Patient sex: F
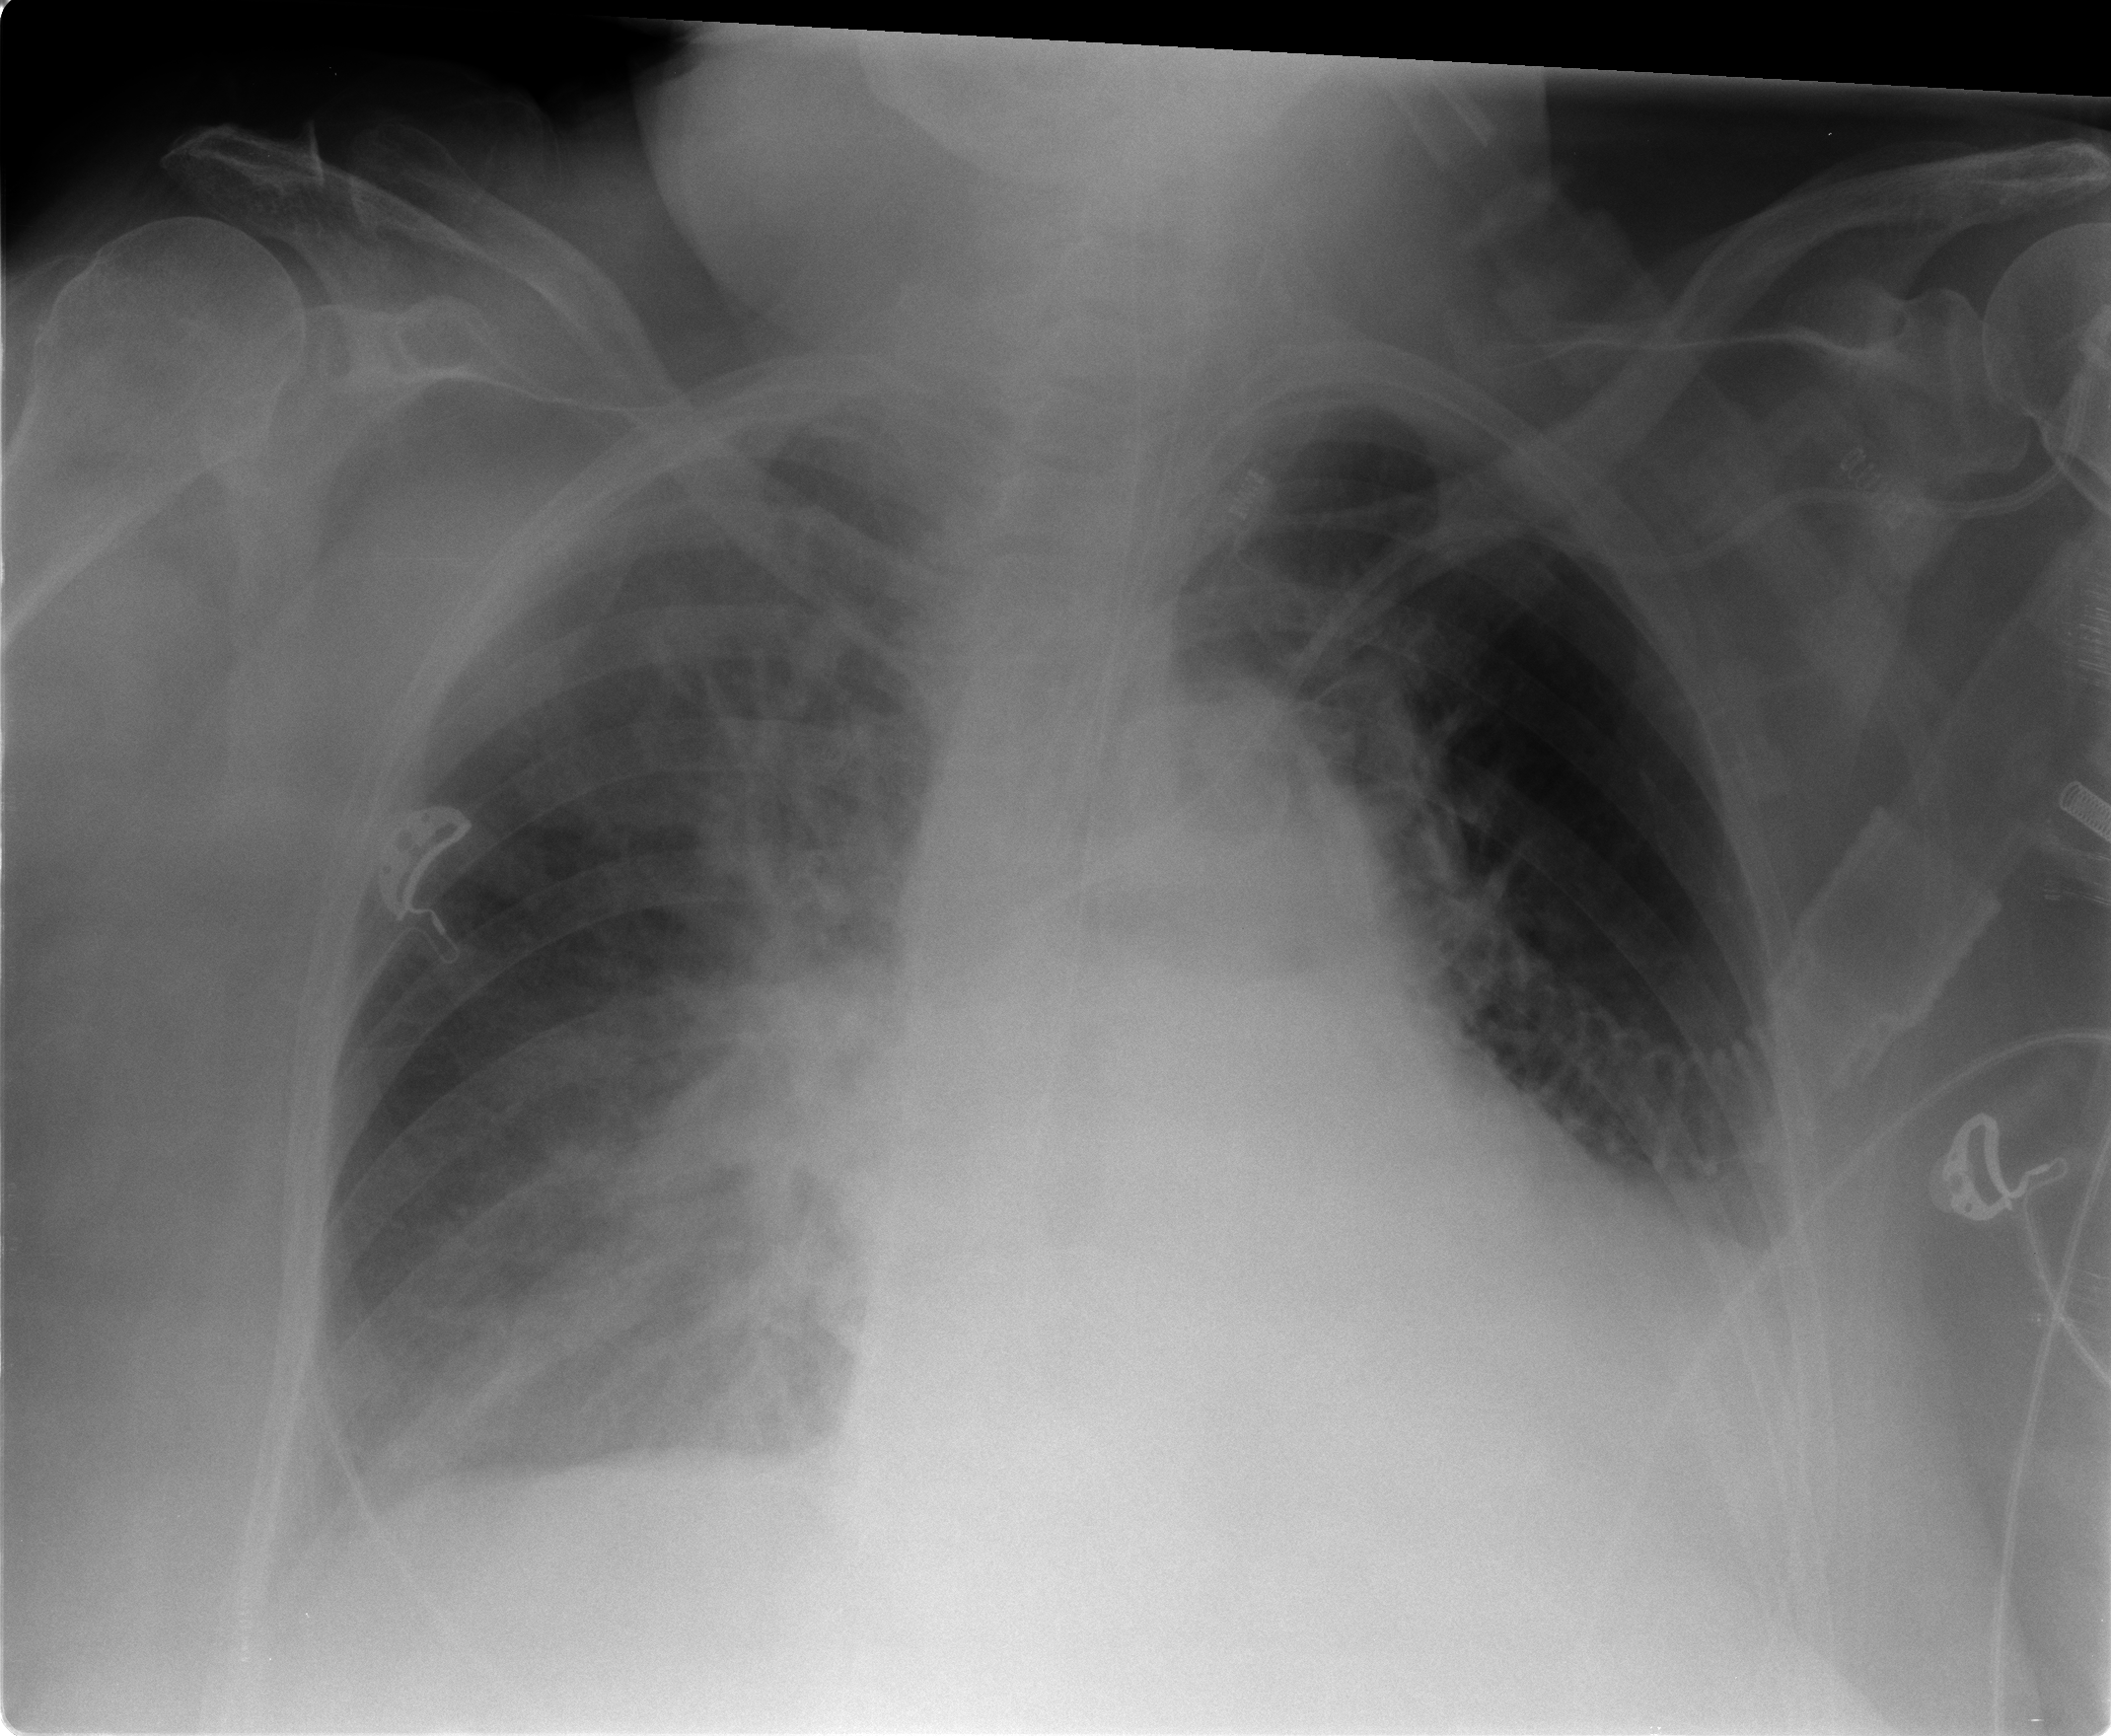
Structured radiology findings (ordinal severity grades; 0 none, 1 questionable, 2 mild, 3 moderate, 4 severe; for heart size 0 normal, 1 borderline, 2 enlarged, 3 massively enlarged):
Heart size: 2
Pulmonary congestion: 2
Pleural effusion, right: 2
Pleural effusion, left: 0
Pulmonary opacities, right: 3
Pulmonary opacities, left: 0
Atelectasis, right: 0
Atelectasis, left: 0